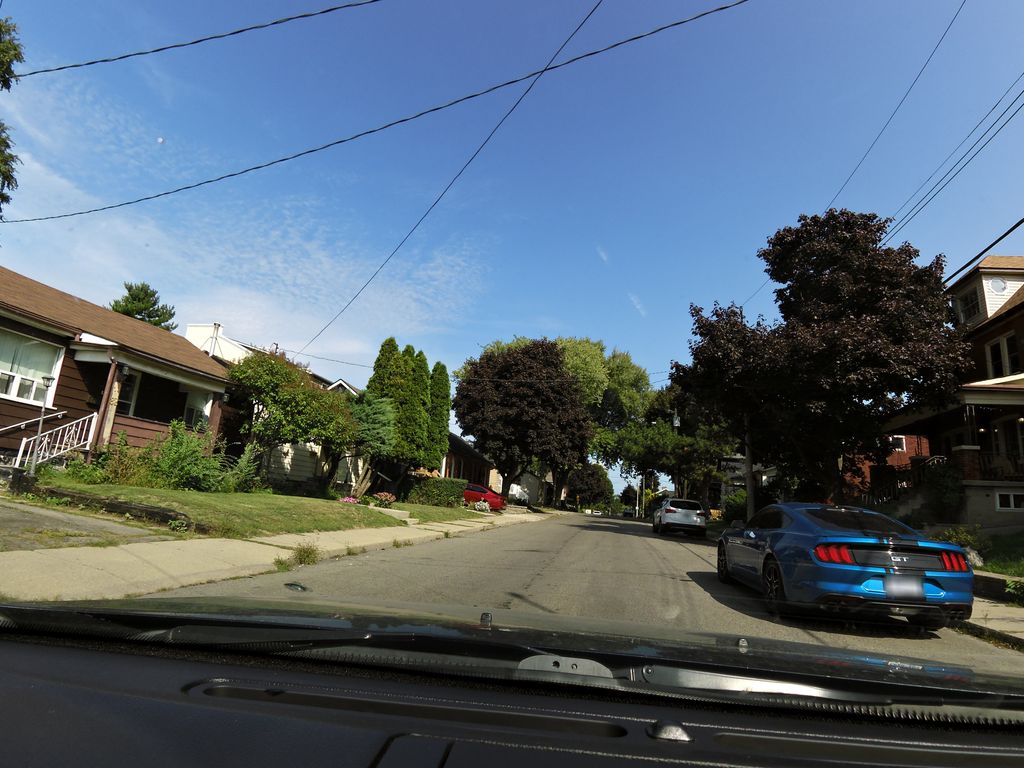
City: hamilton